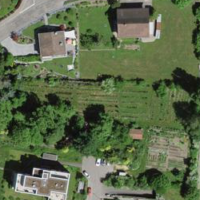
EUNIS habitat code: 24
Species observed at this site:
Hedera helix